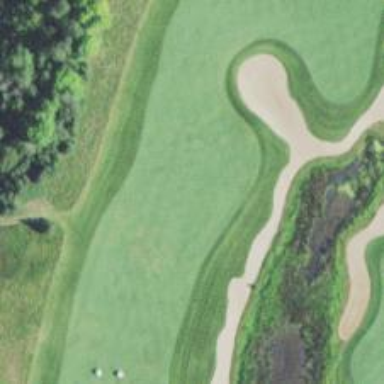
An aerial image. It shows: Golf hole.